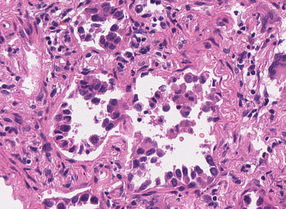
Tumor epithelial tissue: yes
Tumor-associated stroma tissue: yes
Normal tissue: no